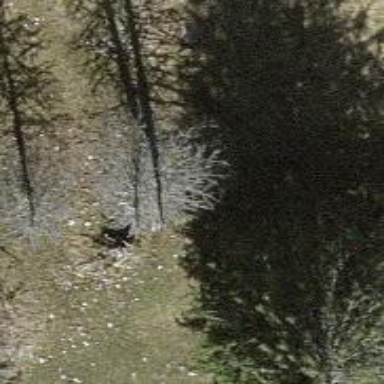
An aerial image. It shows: Beautiful tree in nature.